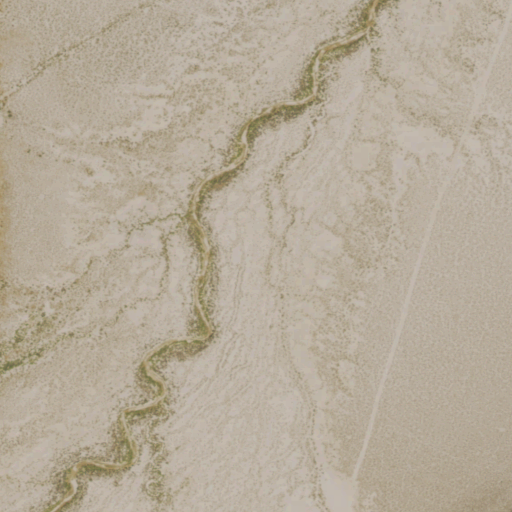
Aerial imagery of valley in Nevada named Little Smoky Valley containing shrub and barren land